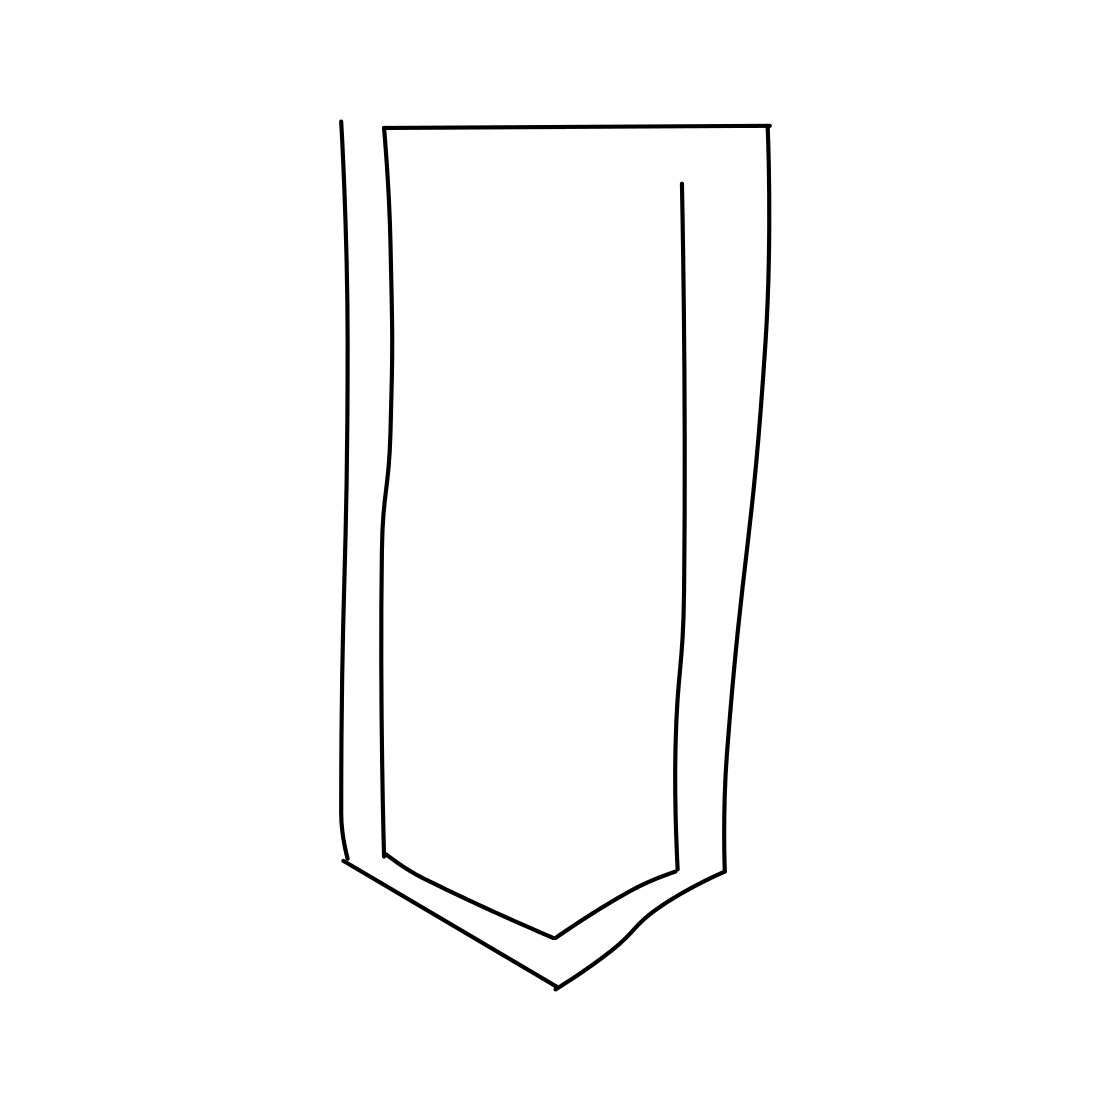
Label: paper clip